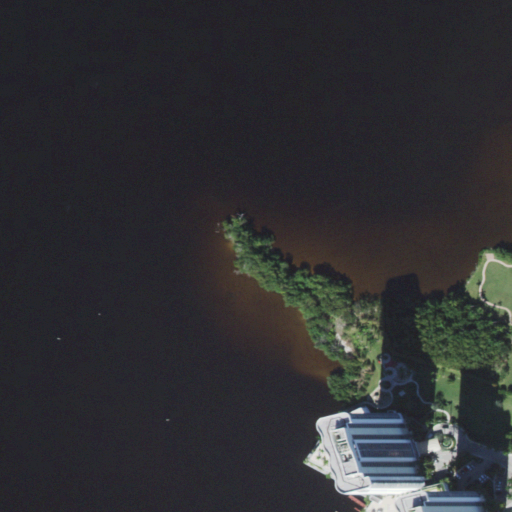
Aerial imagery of island in Florida named Ward Island containing open water, high intensity development, woody wetlands, medium intensity development, herbaceous wetlands, and low intensity development